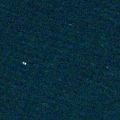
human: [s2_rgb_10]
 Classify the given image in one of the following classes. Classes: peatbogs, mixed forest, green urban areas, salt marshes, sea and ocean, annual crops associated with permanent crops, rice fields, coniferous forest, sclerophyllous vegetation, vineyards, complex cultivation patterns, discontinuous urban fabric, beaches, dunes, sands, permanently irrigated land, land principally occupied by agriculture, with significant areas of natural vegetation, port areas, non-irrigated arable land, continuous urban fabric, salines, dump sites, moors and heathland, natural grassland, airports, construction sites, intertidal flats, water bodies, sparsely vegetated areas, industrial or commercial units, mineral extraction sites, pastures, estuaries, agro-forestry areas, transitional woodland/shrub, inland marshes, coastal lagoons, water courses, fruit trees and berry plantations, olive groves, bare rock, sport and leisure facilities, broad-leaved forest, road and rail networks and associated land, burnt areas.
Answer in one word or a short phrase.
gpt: sea and ocean